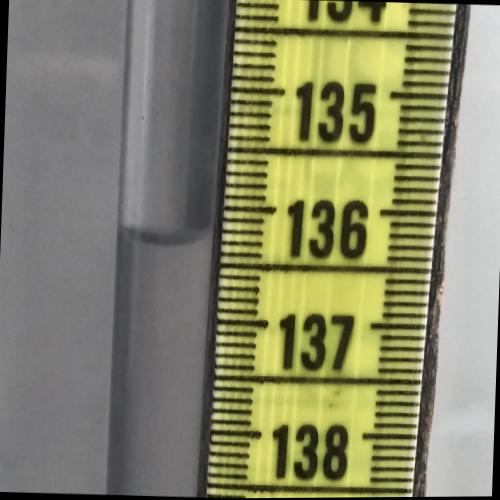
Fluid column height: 136.3 cm